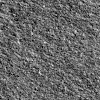
Atmospheric dust classification: not_dusty